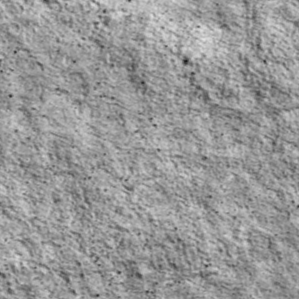
Label: non_frost